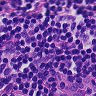
Metastatic tissue present: no